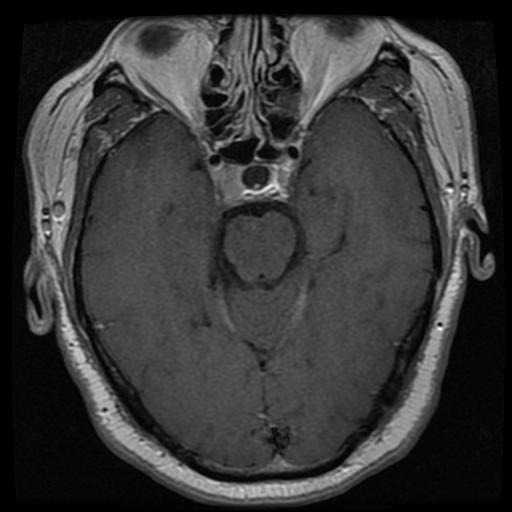
Label: pituitary